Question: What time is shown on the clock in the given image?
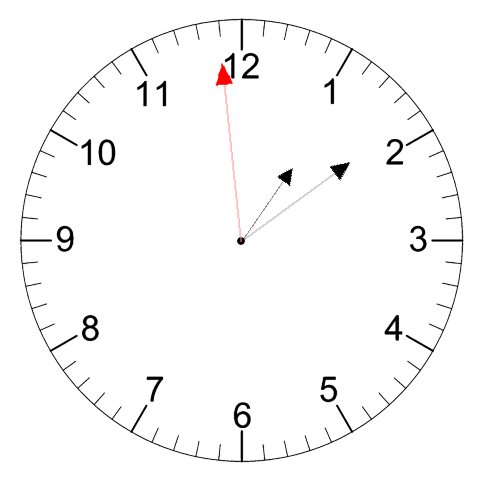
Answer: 01:08:59